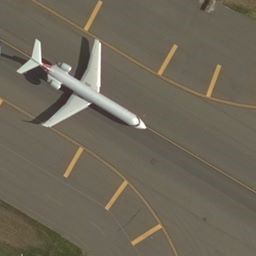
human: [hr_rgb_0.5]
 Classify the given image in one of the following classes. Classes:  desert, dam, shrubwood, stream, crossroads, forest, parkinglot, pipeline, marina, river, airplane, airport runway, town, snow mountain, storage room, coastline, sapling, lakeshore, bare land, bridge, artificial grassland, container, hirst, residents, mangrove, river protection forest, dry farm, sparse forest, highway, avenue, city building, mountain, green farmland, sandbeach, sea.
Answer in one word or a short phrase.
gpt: airplane